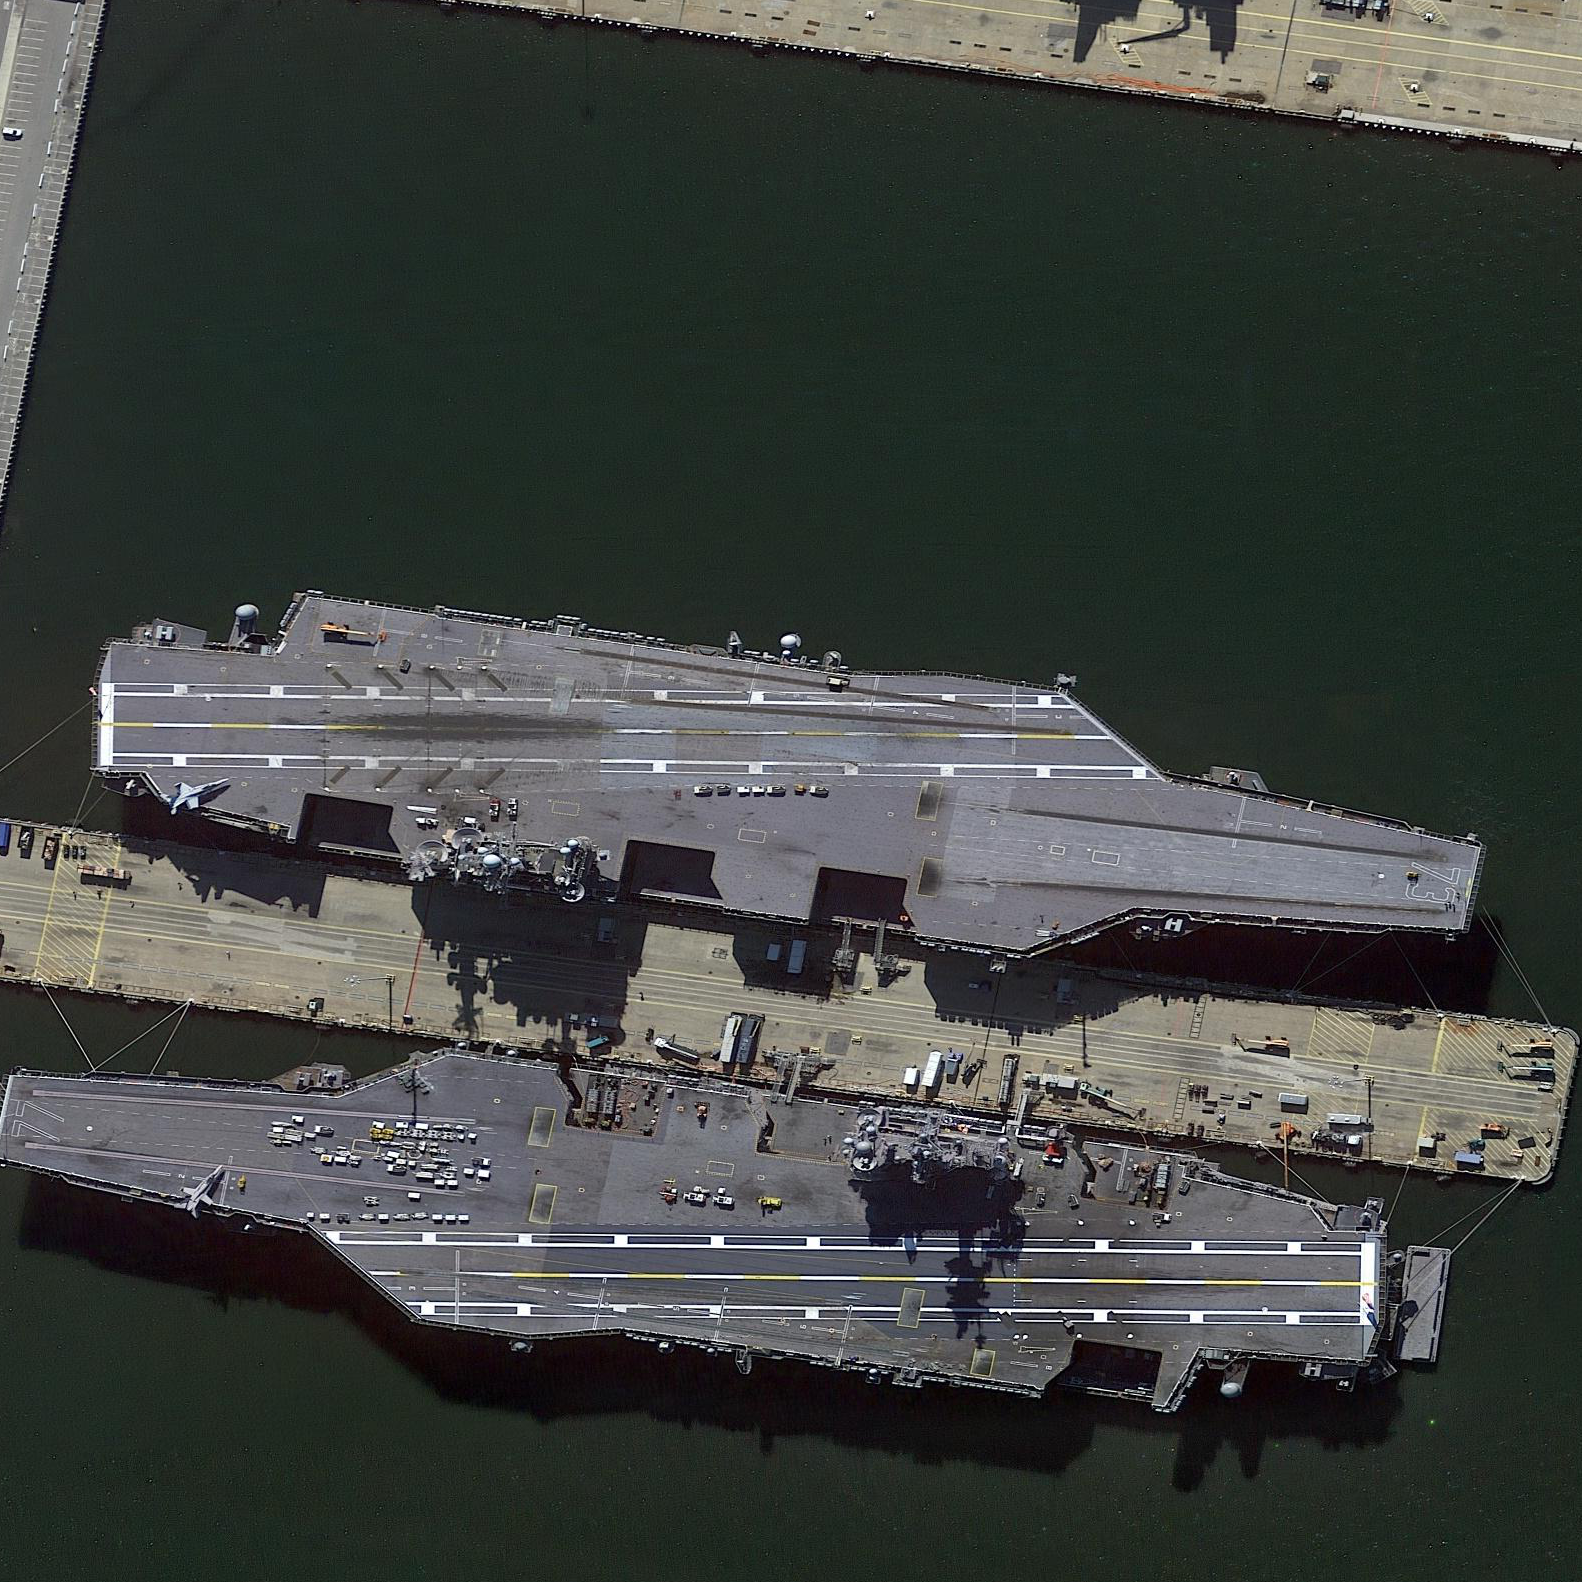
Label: aircraft_carrier